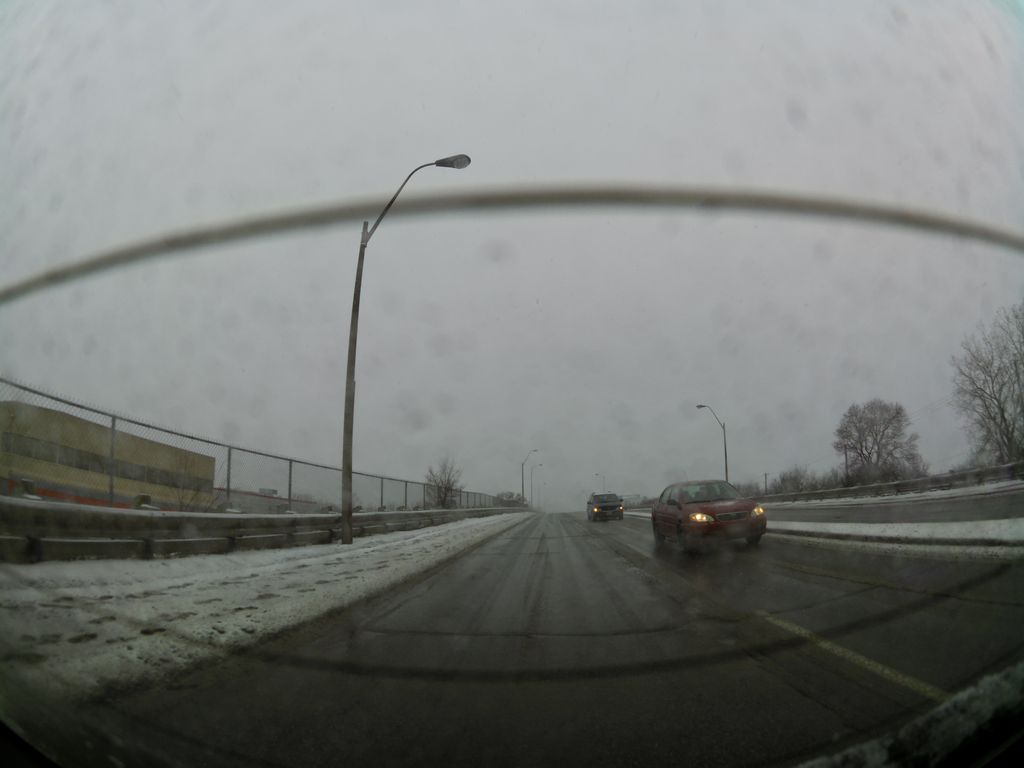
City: ottawa-gatineau